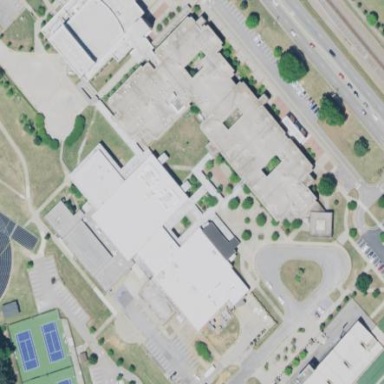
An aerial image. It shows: School building.